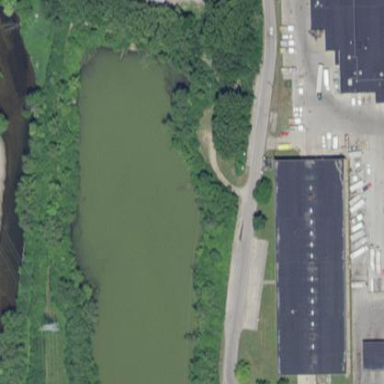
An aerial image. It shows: Pond surrounded by natural water.